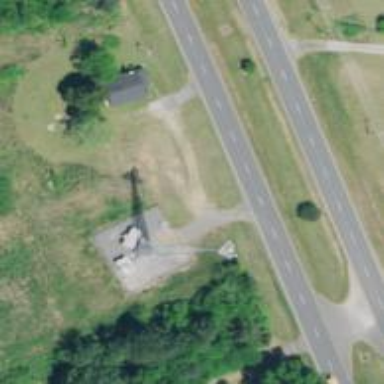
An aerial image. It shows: Man-made mast used for communication purposes.